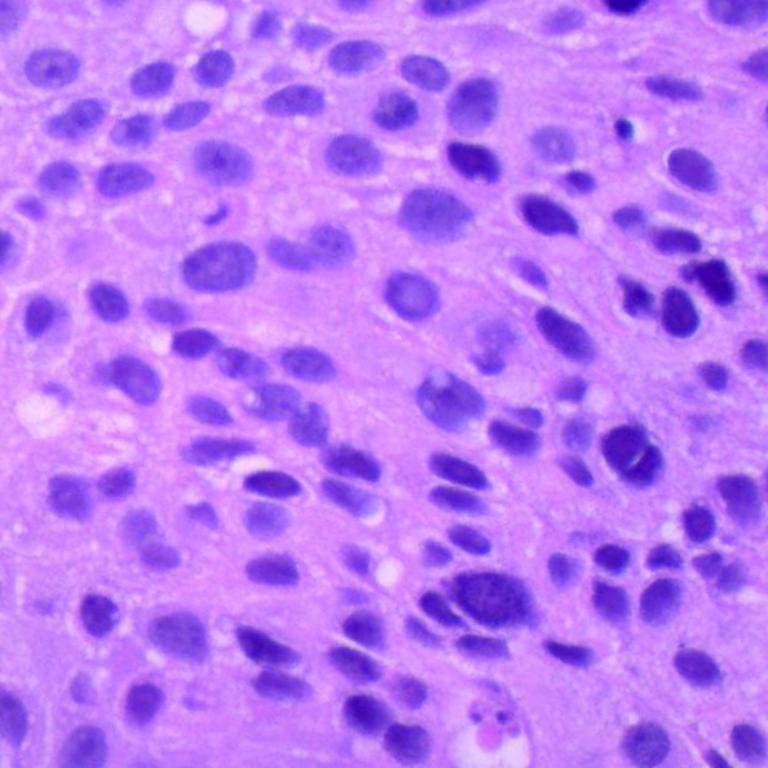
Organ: lung
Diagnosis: squamous carcinomas